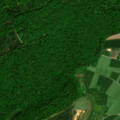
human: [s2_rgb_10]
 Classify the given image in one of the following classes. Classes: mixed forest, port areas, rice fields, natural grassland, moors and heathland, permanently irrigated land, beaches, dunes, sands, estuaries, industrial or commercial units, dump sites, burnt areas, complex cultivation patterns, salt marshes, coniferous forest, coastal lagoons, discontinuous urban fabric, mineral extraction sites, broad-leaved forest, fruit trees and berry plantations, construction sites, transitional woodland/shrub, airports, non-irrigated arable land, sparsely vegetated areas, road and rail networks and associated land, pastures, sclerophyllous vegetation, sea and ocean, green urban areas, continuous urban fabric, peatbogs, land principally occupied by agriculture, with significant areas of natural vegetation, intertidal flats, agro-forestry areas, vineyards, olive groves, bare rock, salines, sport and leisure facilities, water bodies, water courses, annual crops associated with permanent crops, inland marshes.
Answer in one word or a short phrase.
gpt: pastures, complex cultivation patterns, broad-leaved forest